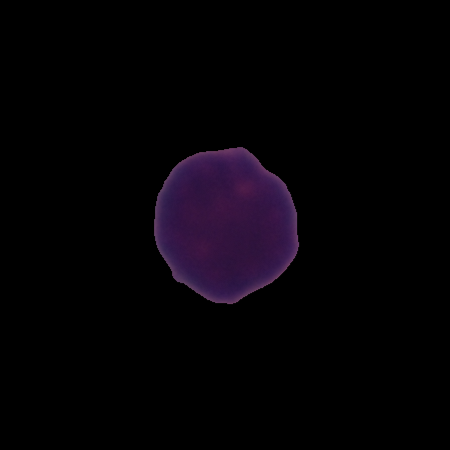
Label: healthy